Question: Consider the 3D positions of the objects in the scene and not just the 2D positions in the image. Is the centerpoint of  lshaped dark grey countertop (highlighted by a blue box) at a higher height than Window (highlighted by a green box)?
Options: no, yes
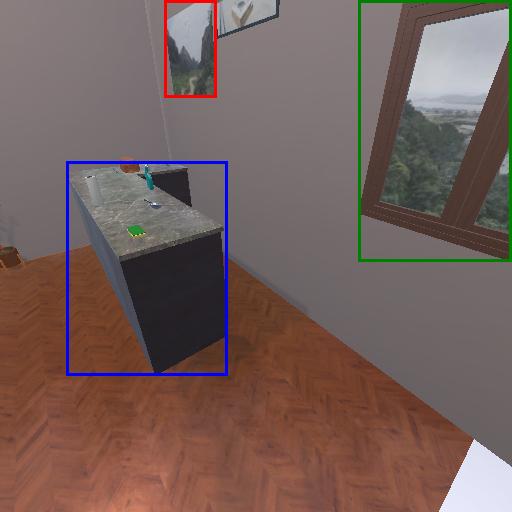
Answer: no